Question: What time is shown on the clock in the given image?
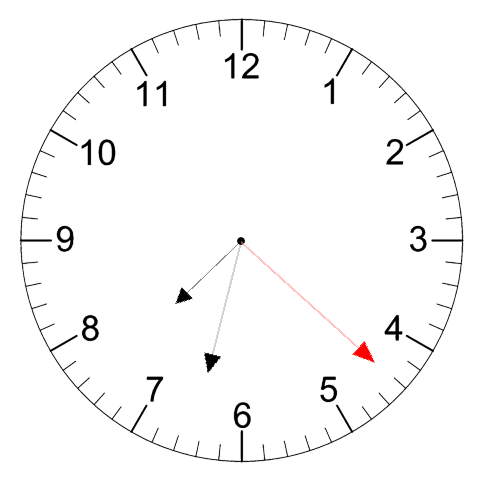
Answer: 07:32:22